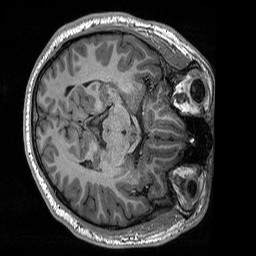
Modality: T1w
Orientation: axial
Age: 20
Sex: male